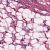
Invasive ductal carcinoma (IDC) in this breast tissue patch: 1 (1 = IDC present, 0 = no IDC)